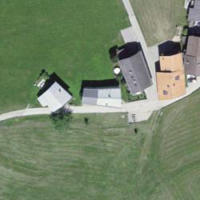
EUNIS habitat code: 24
Species observed at this site:
Malva moschata